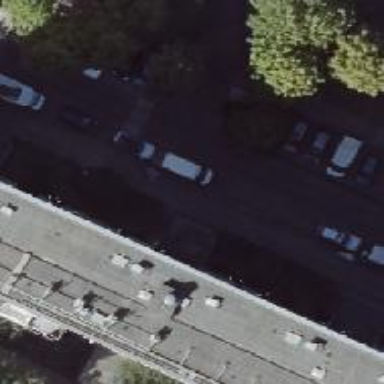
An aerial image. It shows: Residential road with concrete surface. There is parking lane on the right side and street side parking on the left.